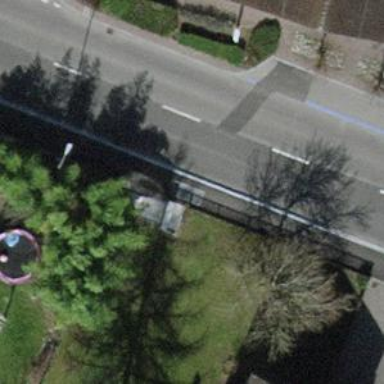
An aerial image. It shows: Bus stop with shelter. It is platform for public transport.